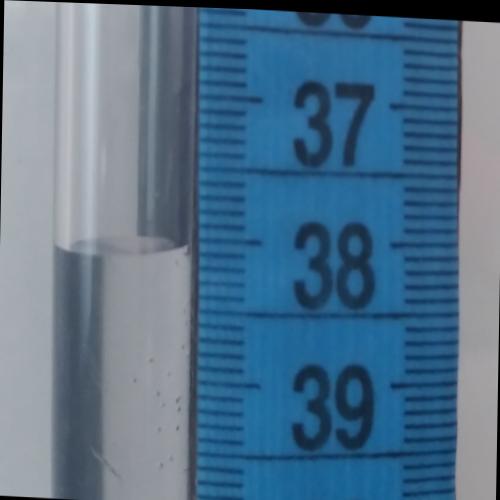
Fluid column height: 38.1 cm